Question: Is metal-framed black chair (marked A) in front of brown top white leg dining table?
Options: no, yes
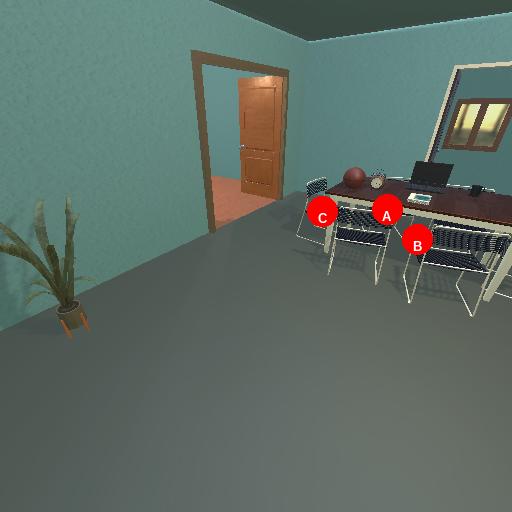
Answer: no